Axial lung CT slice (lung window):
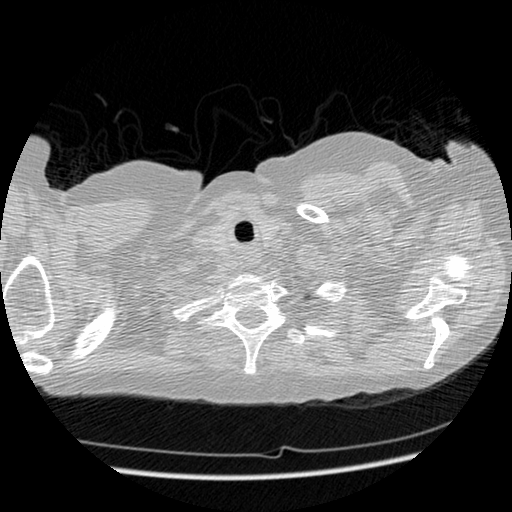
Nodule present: no